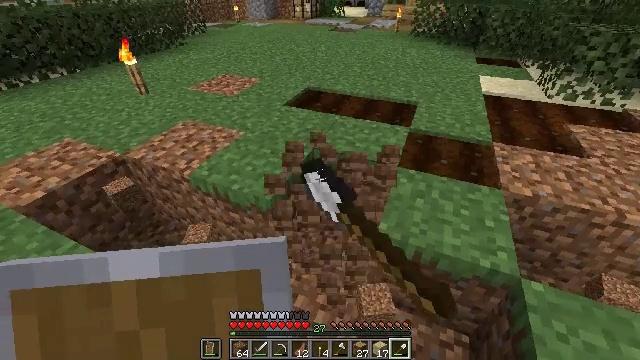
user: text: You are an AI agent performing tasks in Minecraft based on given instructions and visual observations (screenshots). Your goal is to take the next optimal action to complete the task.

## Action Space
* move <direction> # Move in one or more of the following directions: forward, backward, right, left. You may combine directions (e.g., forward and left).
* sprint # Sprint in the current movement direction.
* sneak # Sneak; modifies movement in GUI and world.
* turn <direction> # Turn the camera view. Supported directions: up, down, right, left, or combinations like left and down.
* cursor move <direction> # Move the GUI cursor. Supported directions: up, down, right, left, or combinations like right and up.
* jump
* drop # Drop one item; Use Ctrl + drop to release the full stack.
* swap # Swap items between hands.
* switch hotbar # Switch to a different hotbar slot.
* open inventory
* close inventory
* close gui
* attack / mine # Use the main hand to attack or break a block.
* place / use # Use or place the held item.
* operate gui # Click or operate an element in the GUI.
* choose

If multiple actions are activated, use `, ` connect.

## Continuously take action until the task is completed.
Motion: motion action
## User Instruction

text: Mine the farmland block.
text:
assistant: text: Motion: attack / mine